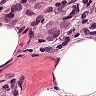
Metastatic tissue present: yes